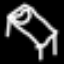
Label: bed